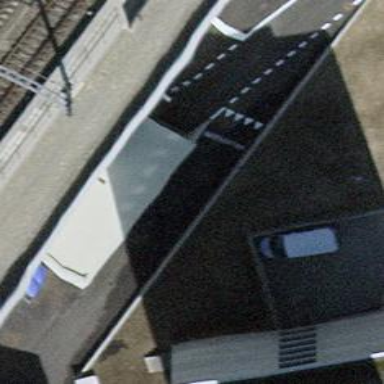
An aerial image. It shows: Parking entrance.